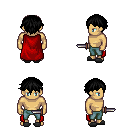
a pixel art fantasy rpg character, male body template, human, tanned skin, red cape, teal pants, black short bangs hairstyle, gray slippers, dagger, four views (front, back, left, right), 2x2 character sprite sheet, small pixel art, hard edges, no anti-aliasing